Question: I'm using MVVM Light in my project, but I'm not sure how to register a Viewmodel class in the ViewModelLocator class that takes a parameter in it's constructor.
I've looked through the <URL> but don't see anything relating to registering a class with a dependency injected constructor, ie that takes a parameter.
In the class I want to register, the constructor takes a list in it's parameter like this:
'''
public ViewSubjectGradeViewModel(IEnumerable<ScoreModel> addedSubjectGradePairs)
'''
But when I perform naviagation to the ViewModel class, I get an ActivationException, that details:
Does anyone know how to resolve this error and specify the "PreferredConstructor?"
The error itself is thrown at the line where I register the ViewModel class:

This is my ViewModelLocator class where the registration of VM's is defined:
'''
namespace LC_Points.ViewModel
{
/// <summary>
/// This class contains static references to all the view models in the
/// application and provides an entry point for the bindings.
/// </summary>
public class ViewModelLocator
{
/// <summary>
/// Initializes a new instance of the ViewModelLocator class.
/// </summary>
public ViewModelLocator()
{
ServiceLocator.SetLocatorProvider(() => SimpleIoc.Default);
SimpleIoc.Default.Register<MainViewModel>();
SimpleIoc.Default.Register<ScoreModel>();
SimpleIoc.Default.Register<ViewSubjectGradeViewModel>();
}
public MainViewModel MainPage
{
get
{
return ServiceLocator.Current.GetInstance<MainViewModel>();
}
}
public ViewSubjectGradeViewModel ViewSubjectGradePage
{
get
{
return ServiceLocator.Current.GetInstance<ViewSubjectGradeViewModel>();
}
}
public ScoreModel ScoreProperty
{
get
{
return ServiceLocator.Current.GetInstance<ScoreModel>();
}
}
}
}
'''
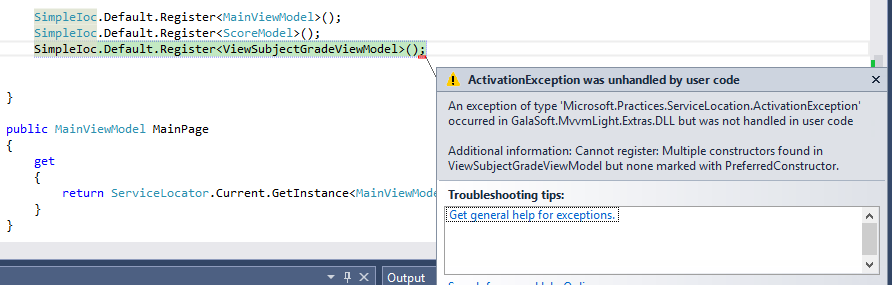
Answer: You can't registered interface alone like this.
You have register an interface with implementation of it:
'''
class YourImplement: IEnumerable
{
....
}
SimpleIoc.Default.Register<IEnumerable, YourImplement>();
'''
Or this:
'''
SimpleIoc.Default.Register<IEnumerable>(()=>new YourImplement());
'''